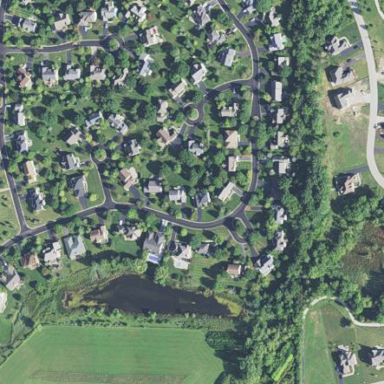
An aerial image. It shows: Single-family residential area within subdivision.